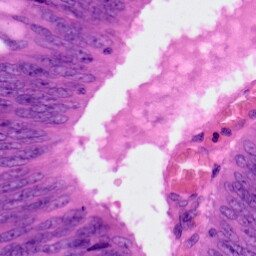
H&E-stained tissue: Colon